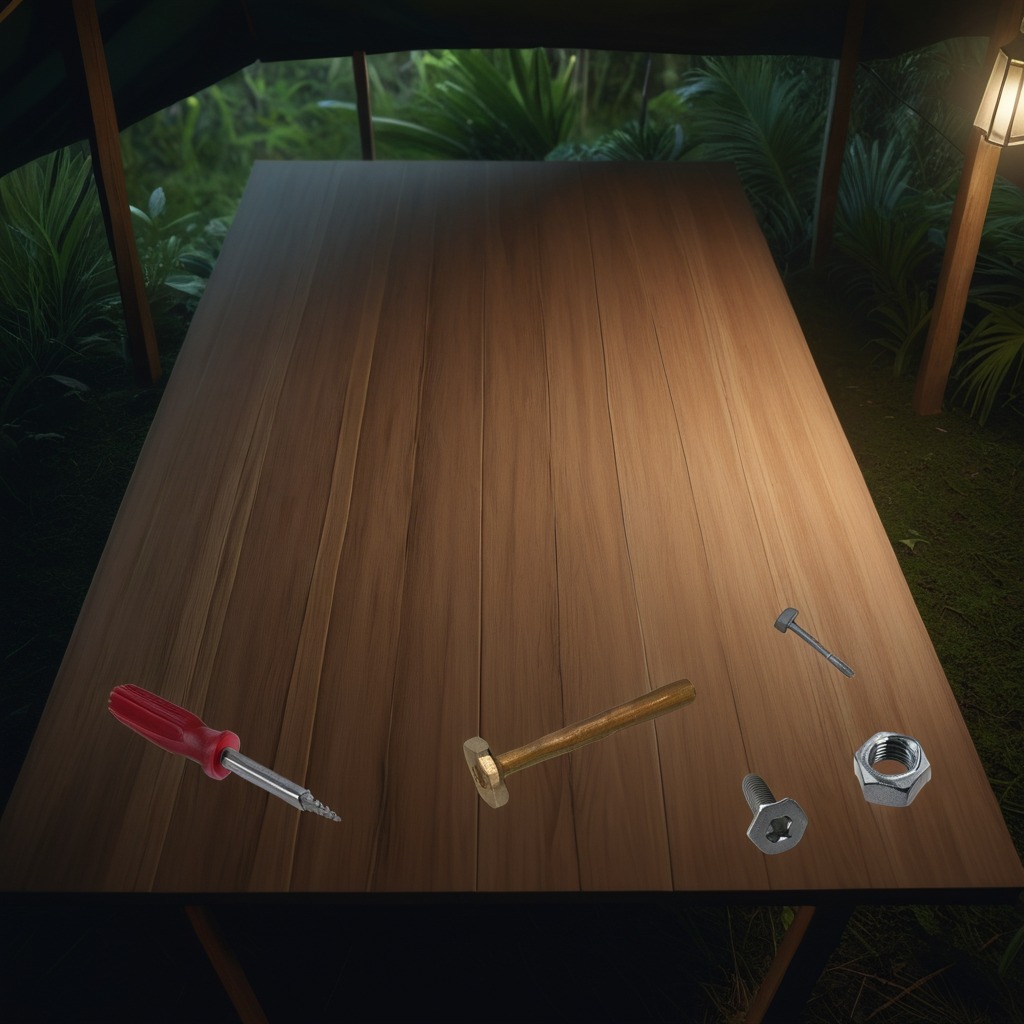
A metal machine screw, an iron nail, a hammer, a screwdriver, and a metal nut are lying on a wooden table inside a jungle field workshop tent at night.